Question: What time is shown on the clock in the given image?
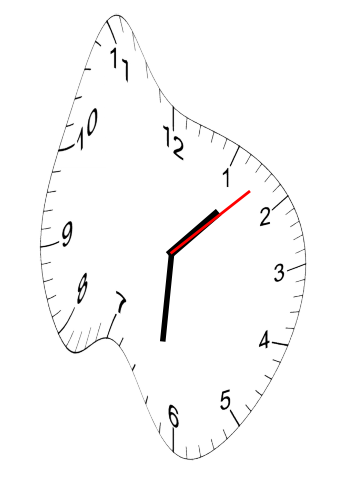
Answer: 01:31:08